Interaction volume radius: 10 \u00c5
Interaction volume height: 40 \u00c5
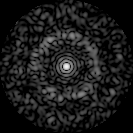
Disorder parameter: 0.84